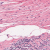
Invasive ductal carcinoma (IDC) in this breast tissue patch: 1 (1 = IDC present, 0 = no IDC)